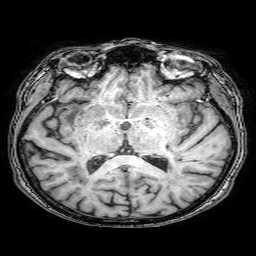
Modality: T1w
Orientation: coronal
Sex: female
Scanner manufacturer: philips
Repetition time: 0.008191 s
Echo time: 0.00375 s